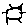
Label: sun